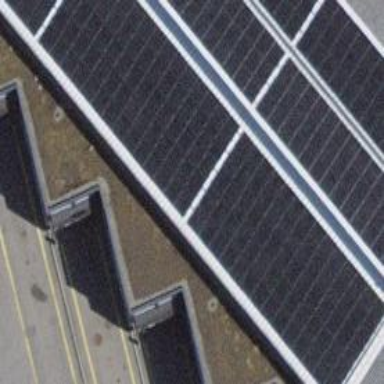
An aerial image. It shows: Solar power generator using photovoltaic panels.